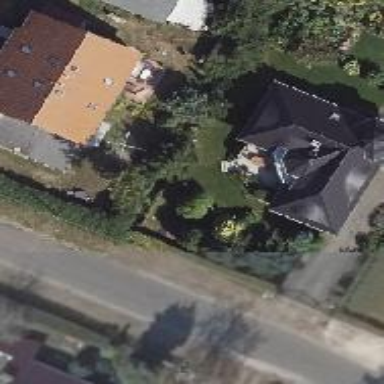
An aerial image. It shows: Detached building.